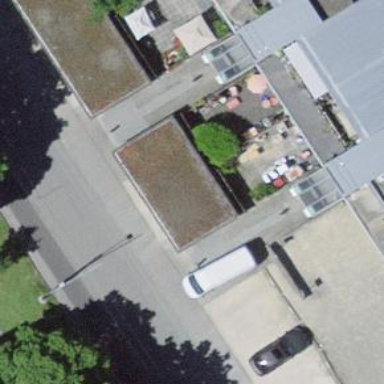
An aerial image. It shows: View of roof of building.